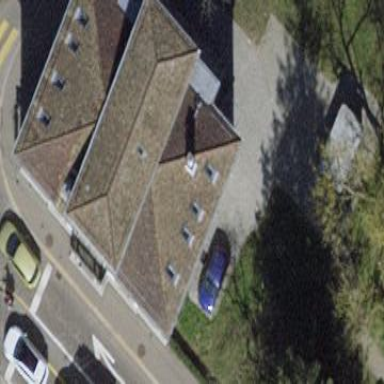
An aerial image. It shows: Building with tile roof.